Question: I had to make some changes in an application done by a guy who worked on a project before me. I asked him for the sources and he gave them to me. The problem is that when I try to build (even before making any changes) I get the following error:
"Error 1 Unable to find manifest signing certificate in the certificate store."

What can I do to fix this error?
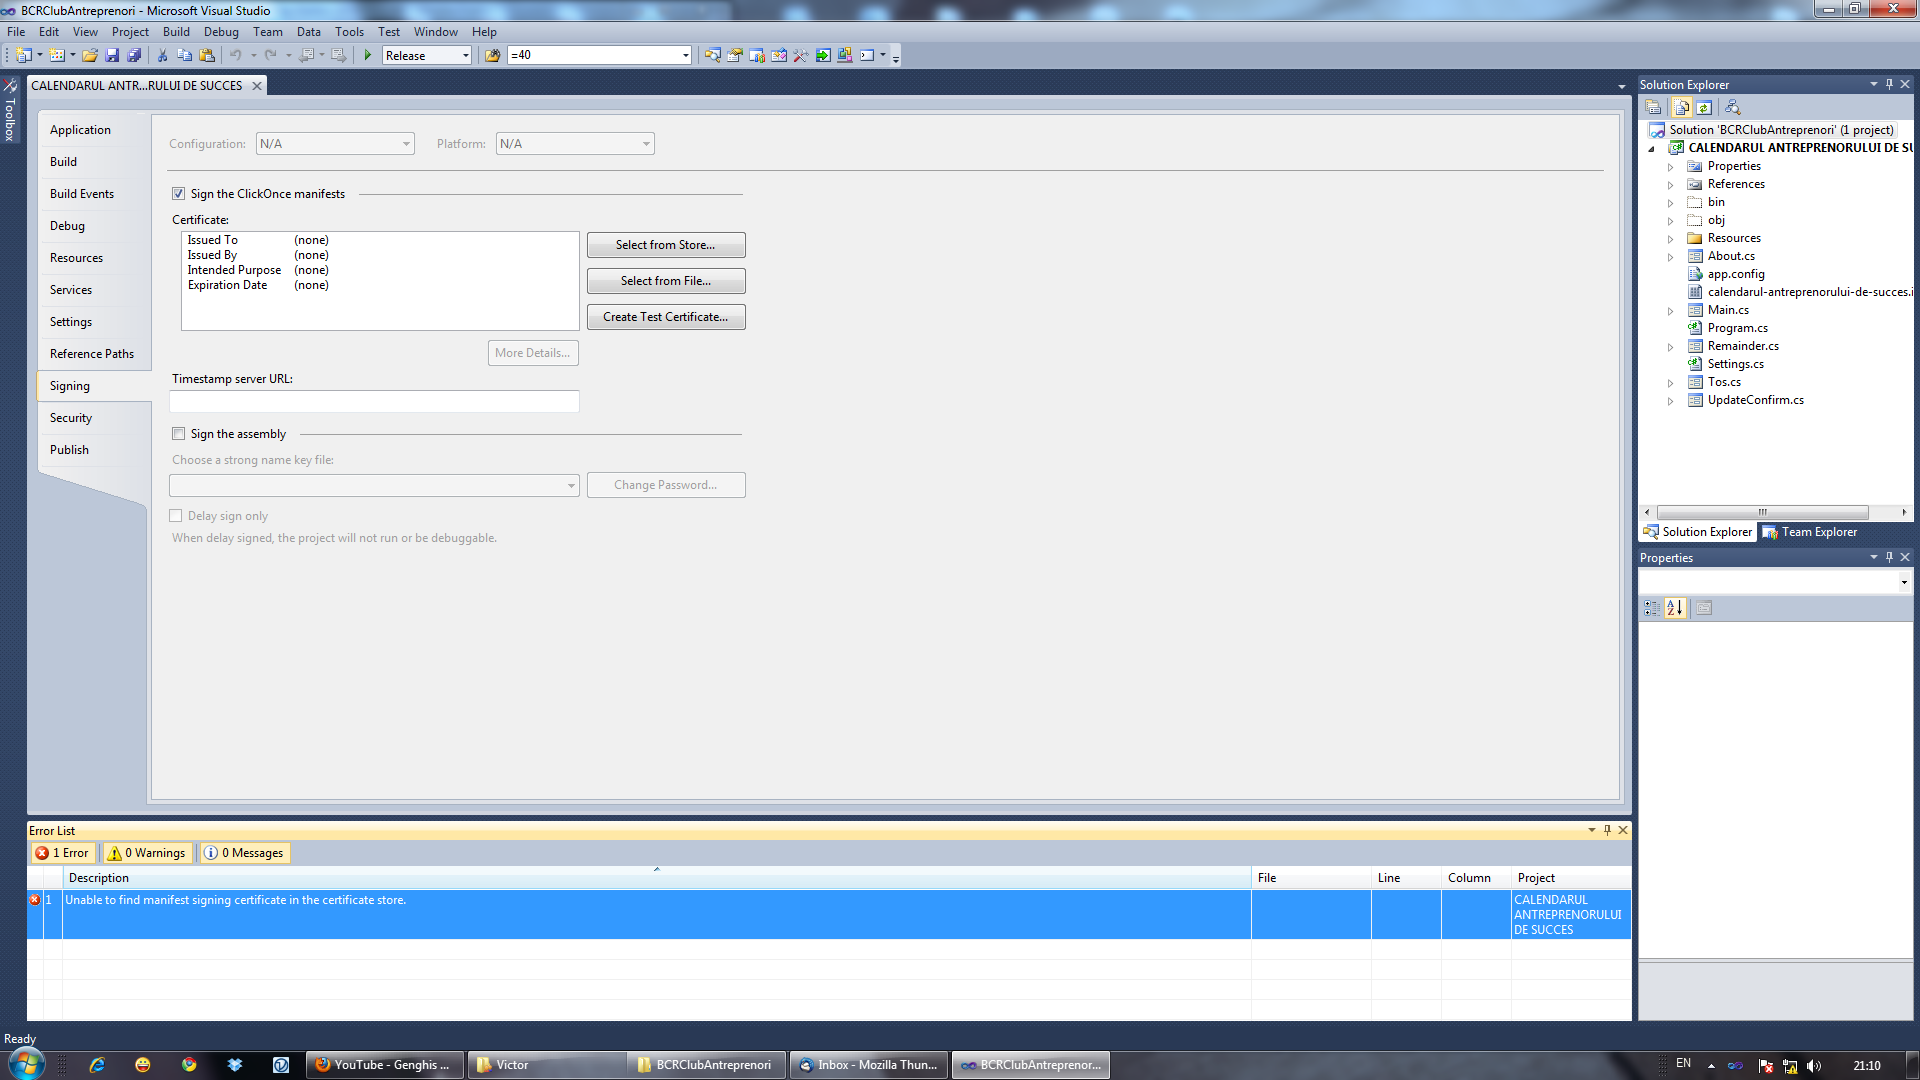
Answer: The solution is expecting the certificate that was used to sign the manifest. Either provide the certificate or sign it with your own certificate. It appears you have the solution "Sign the ClickOnce manifest" checked ( I can't tell horrible unclear image ) the simple solution is not to sign it or provide your own certificate